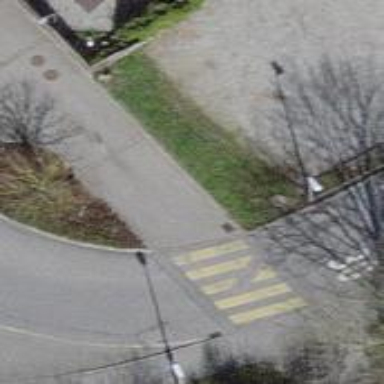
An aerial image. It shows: Zebra crossing on footway.